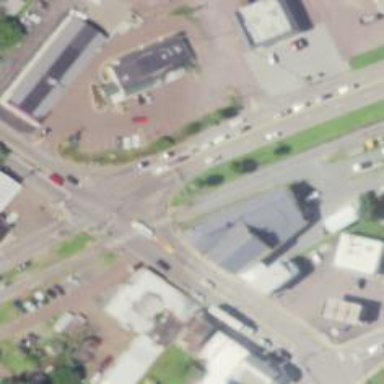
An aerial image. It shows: Level crossing with lights at the railway.